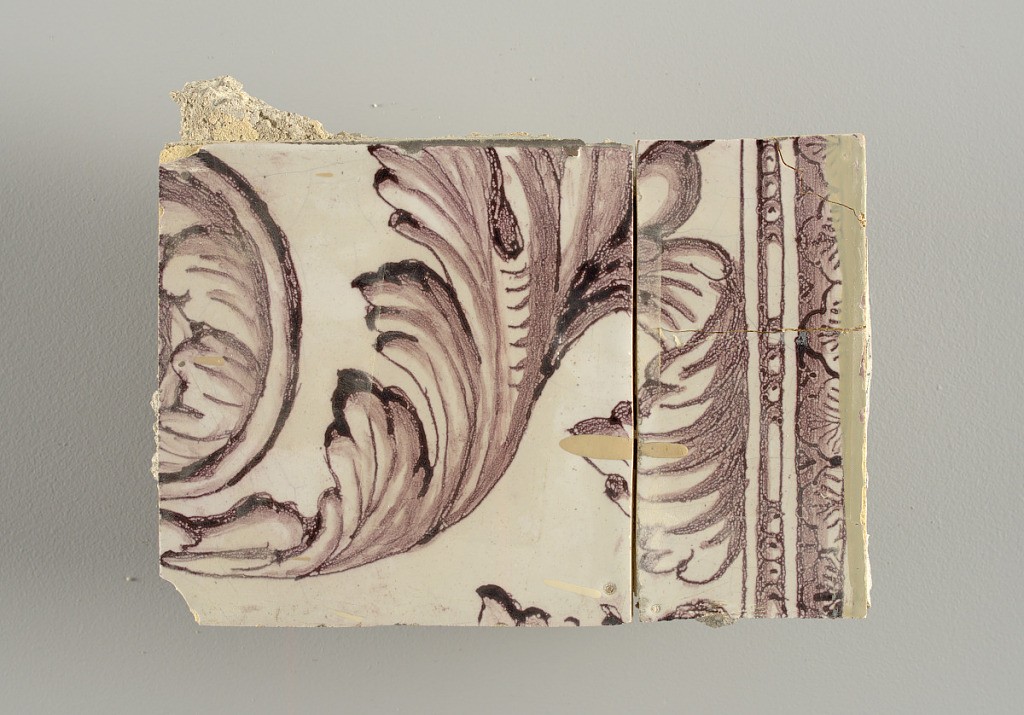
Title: Wall facing
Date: ca. 1725
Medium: Tin-glazed earthenware, underglaze
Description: Horizontal rectangle.  Thirty-seven tiles wide and twenty-one high with opening for door or window nineteen and one-half tiles high and twelve wide.  To left and right of opening, centered canopy above. Left, woman representing Hope, right, a sculputure urn.  Centered above opening, a mascaron.  Arabesque design of foliage.